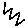
Label: zigzag